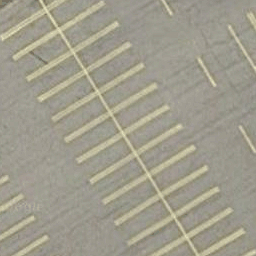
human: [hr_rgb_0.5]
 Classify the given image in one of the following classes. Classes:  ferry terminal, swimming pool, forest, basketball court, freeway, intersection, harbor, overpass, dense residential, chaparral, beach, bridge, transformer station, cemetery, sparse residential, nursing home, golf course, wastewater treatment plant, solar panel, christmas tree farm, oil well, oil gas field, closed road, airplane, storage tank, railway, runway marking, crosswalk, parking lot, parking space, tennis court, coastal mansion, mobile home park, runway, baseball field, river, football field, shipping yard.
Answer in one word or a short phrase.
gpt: parking space